Question: when I try to send a mail from webmail service then I got {SMTP error 451 Temporary local - please try later } this warning! this is the screenshot->  . I have used vestacp and there I have config the DNS, MAIL services and all of things. does anyone know where is the problem? Thanks!
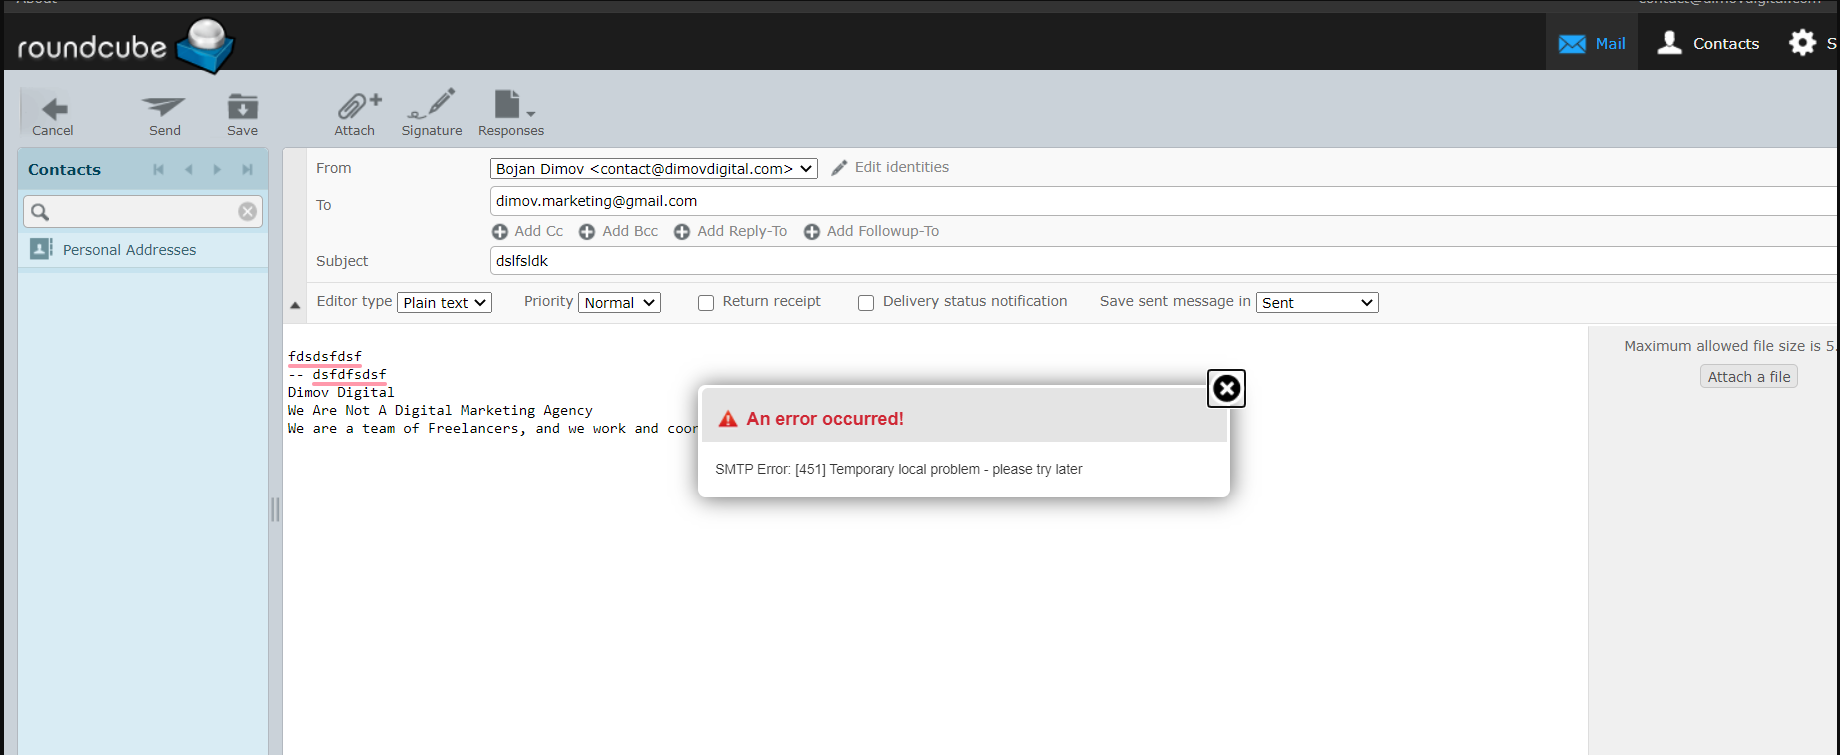